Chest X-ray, AP view. Patient: 21 years old, sex F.
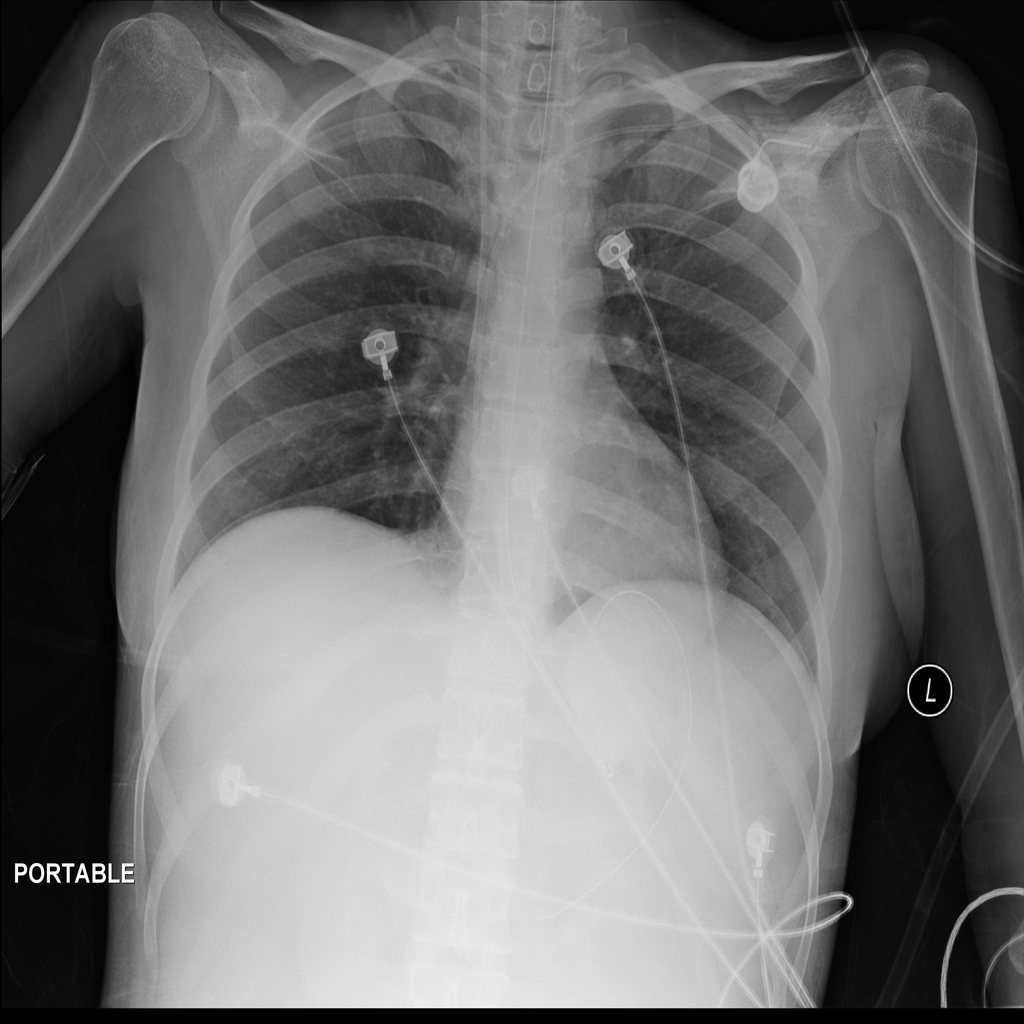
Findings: No Finding